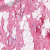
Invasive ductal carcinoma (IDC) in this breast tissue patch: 0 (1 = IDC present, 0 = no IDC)